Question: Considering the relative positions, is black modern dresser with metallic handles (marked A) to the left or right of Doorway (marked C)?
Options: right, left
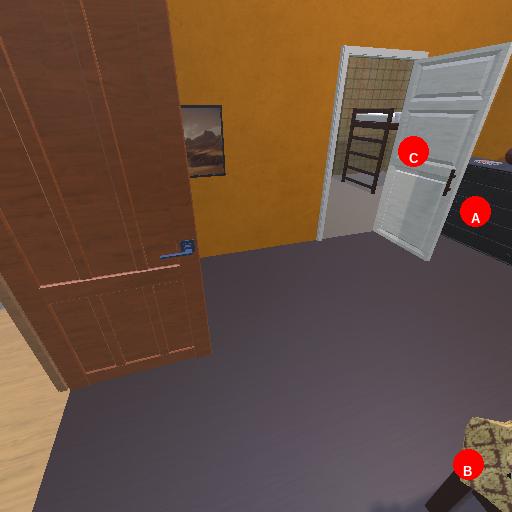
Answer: right